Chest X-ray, PA view. Patient: 50 years old, sex M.
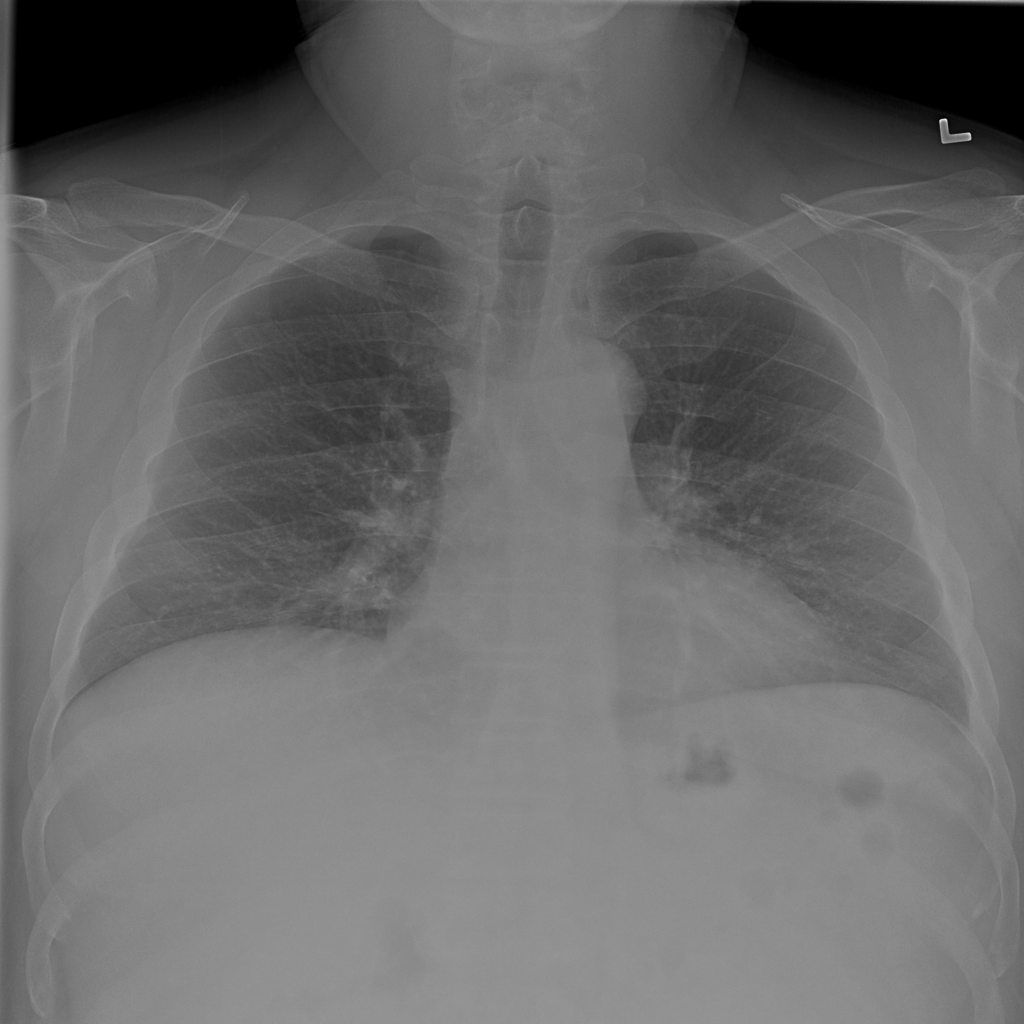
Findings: No Finding